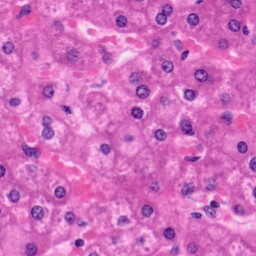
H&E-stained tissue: Liver